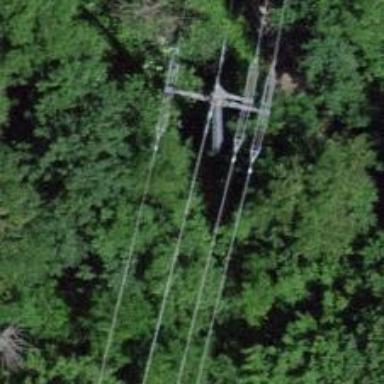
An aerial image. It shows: Concrete power pole.